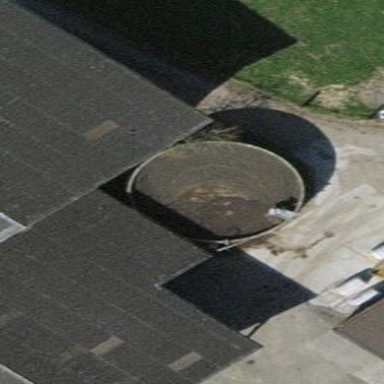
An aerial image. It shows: Storage tank with man-made structure.